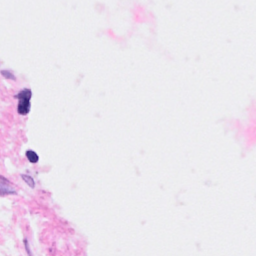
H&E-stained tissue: Breast